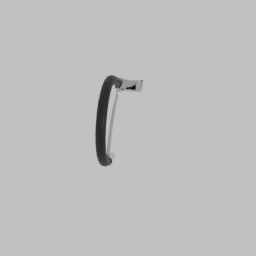
Label: appliances